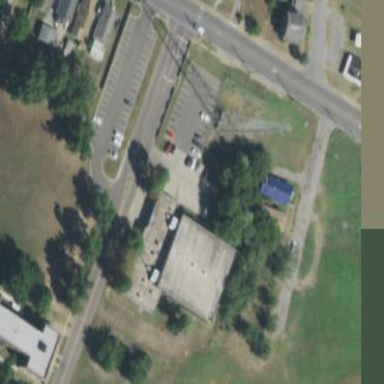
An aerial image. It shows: Building that houses fitness center.